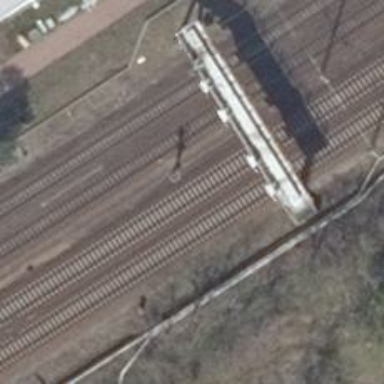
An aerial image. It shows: Railway signal.